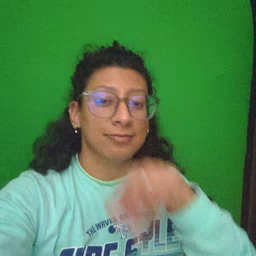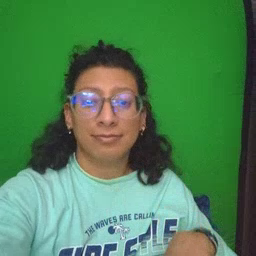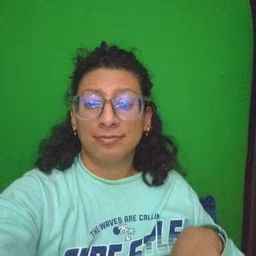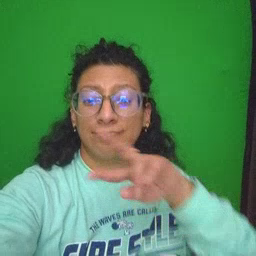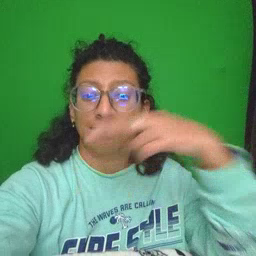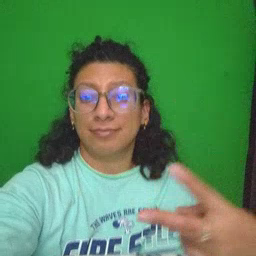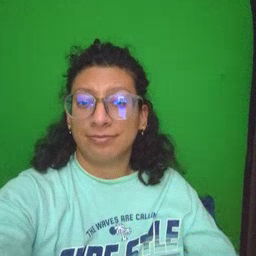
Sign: fall